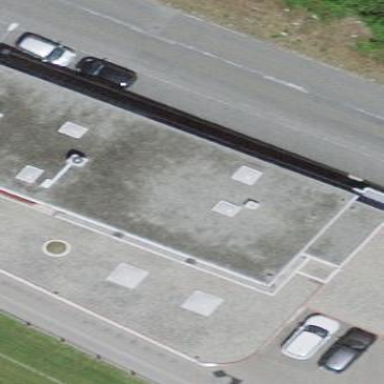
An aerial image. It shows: Industrial building.